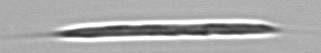
Label: Rhizosolenia